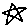
Label: star